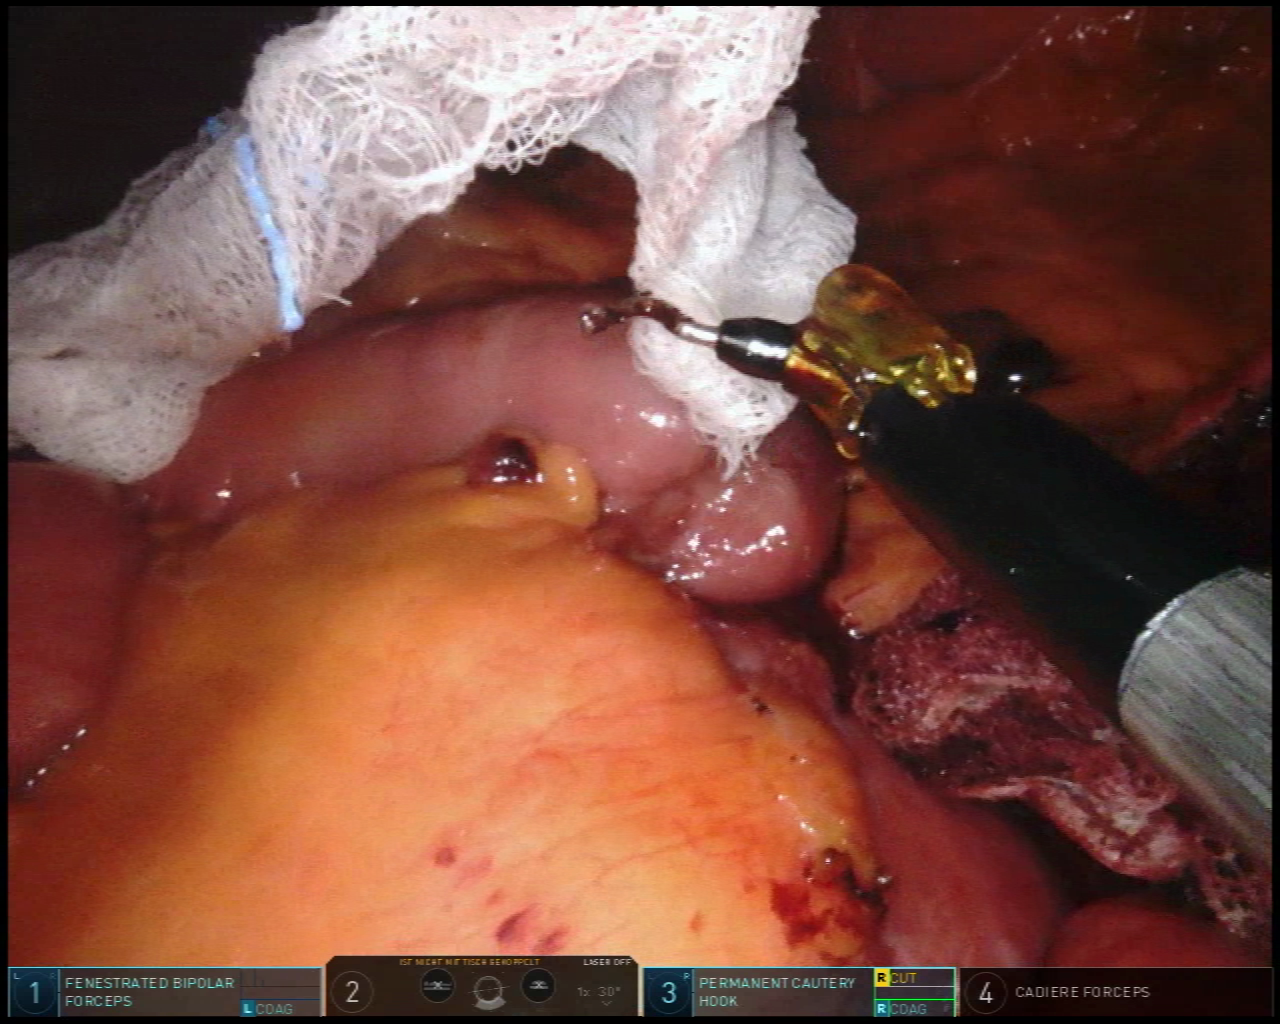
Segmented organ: small_intestine
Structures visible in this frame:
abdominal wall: no
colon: no
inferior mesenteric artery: no
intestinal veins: no
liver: no
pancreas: no
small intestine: yes
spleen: no
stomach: no
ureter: no
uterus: no
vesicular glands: no